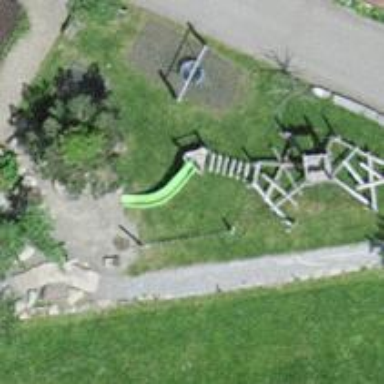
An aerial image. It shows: Playground area for leisure activities on the land.